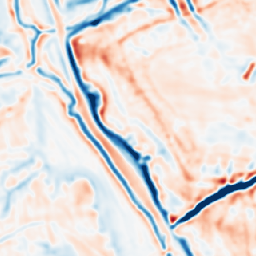
Category: multiscale
Decomposition family: dog
Decomposition parameters: sigma_low: 2
sigma_high: 5
Upsampling method: nearest
Upsampling parameters: scale: 8
Upsampling scale: 8